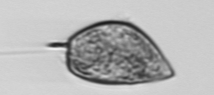
Label: Prorocentrum_micans